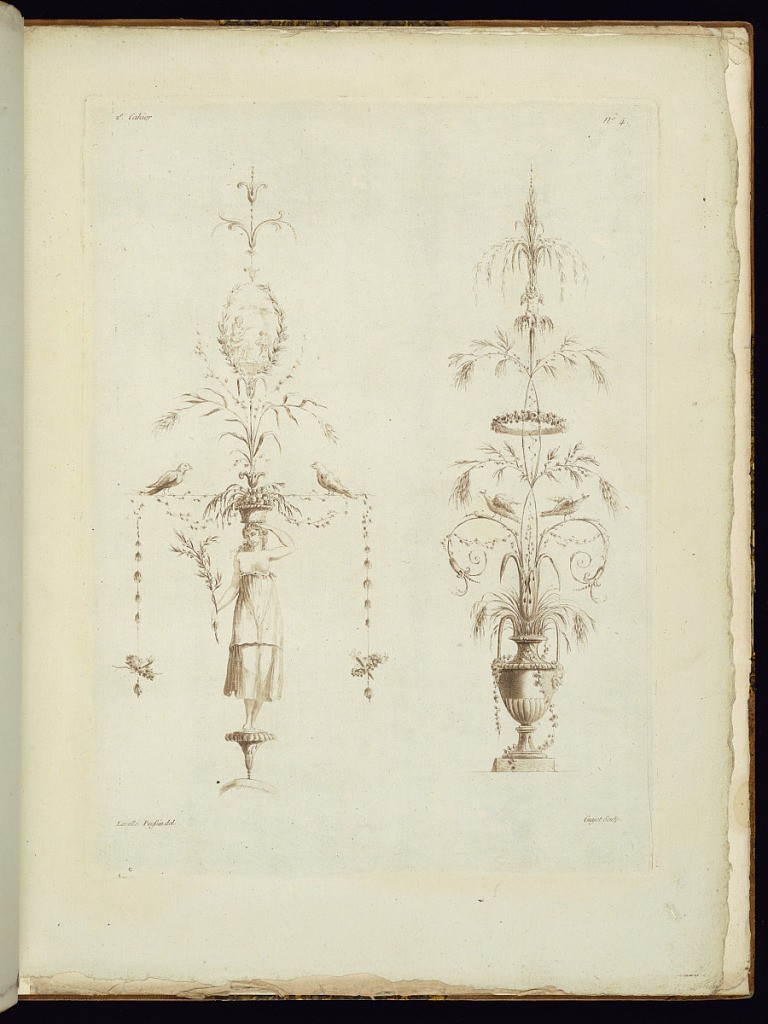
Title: Arabesque Ornament Designs
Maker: Etienne de Lavallée, French, 1735 – 1802
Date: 1788
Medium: Aquatint and etching on laid paper
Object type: Print
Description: Two vertical arabesque ornament design featuring birds, foliage, flowers, fleurons, putti, a female figure with a basket of fruit on her head, a vase with handles and gadrooning, oval vignette with figures, and a crown of flowers. The plate is numbered and signed.